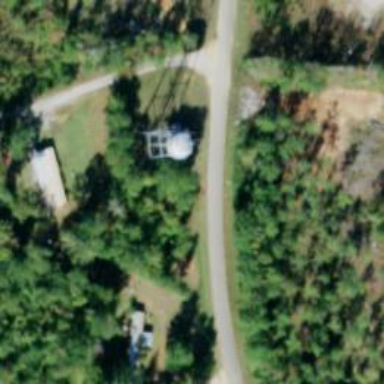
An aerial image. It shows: Water tower that is man-made.